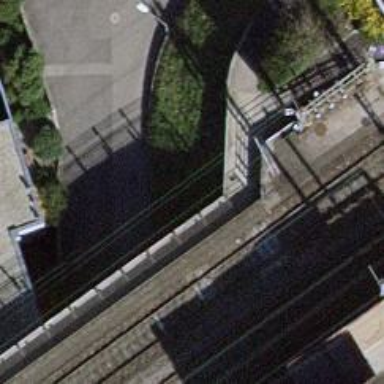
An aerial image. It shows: Concrete footway on viaduct bridge.